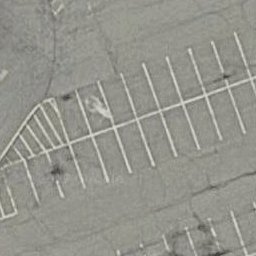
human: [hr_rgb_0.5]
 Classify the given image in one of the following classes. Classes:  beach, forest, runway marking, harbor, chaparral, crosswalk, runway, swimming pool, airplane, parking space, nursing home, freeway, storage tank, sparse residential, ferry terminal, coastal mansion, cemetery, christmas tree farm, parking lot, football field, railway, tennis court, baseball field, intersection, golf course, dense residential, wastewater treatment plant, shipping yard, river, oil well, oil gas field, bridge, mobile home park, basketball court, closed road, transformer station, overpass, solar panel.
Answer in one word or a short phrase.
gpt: parking space